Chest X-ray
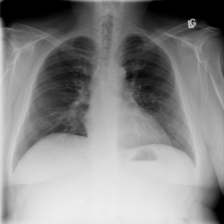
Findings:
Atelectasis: negative
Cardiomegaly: negative
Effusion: negative
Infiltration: negative
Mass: negative
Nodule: negative
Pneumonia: negative
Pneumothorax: negative
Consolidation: negative
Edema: negative
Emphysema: negative
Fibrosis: negative
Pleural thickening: negative
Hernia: negative